Question: I have finished developing an extension for chrome, but when I tried to upload it on chrome web store, I run into a wierd issue.
So, my extension work perfectly on my machine, developer mode, no error, nothing.
But when i am trying to upload it, i get this error :

Yet, I've search in my manifest and no, the is no missing '}'.
When I add one, it just stop working on my machine.
Here the manifest (changed some info for confidentiality):
'''
{
"name": "Name",
"description": "Description",
"version": "0.1",
"options_page": "options/options.html",
"content_scripts": [
{
"matches": ["http://*.facebook.com/*", "https://*.facebook.com/*",
"http://*.twitter.com/*", "https://*.twitter.com/*"],
"js": ["jquery.js", "script.js"]
}
],
"permissions": [
"webRequest",
"storage",
"tabs",
"http://*.facebook.com/*", "https://*.facebook.com/*",
"http://*.twitter.com/*", "https://*.twitter.com/*"
],
"browser_action": {
"default_icon": { // optional
"19": "eye_inv.png", // optional
"38": "eye_inv.png" // optional
},
"default_title": "Name", // optional; shown in tooltip
"default_popup": "popup/popup.html" // optional
},
"background": {
"scripts": ["eventPage.js"],
"persistent": true
},
"manifest_version": 2
}
'''
Thank for any help.
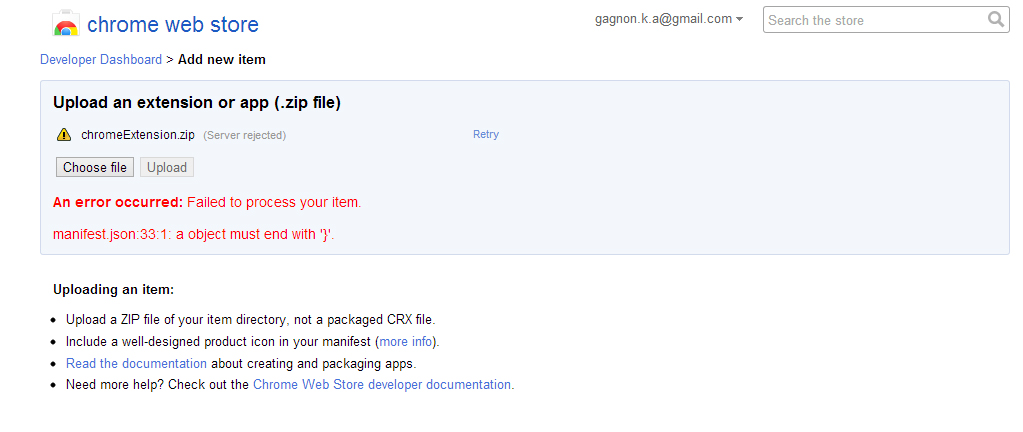
Answer: <URL>
You can't include comments in JSON.
Raw JSON must be strictly data and contain no '//' comments.
I pasted your code into a JSONLint validator, and as expected, it throws a hissy fit.
'''
Parse error on line 30:
...con": { //optional"19": "eye
----------------------^
Expecting 'STRING', '}'
'''